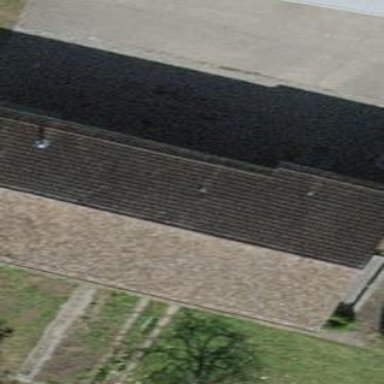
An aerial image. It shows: Building with tiled roof.